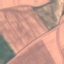
Land use / land cover class: AnnualCrop